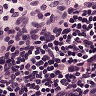
Metastatic tissue present: no